Question: I got an ASP.net application, but I require some help with html and css.
So I got a bit of text followed by some buttons and some more text, now I want all these buttons to jump to the next row when one element would fall out of the page.
'''
<p> Lorum ipsum ...
<asp:Button ID="Button1" allotherrequiredatts=""/>
<asp:Button ID="Button2" allotherrequiredatts=""/>
<asp:Button ID="Button3" allotherrequiredatts=""/>
more text </p>
'''

I manipulated this last result by adding a '<br>' tag in the code.
So is there a good CSS or HTML trick to make this possible.
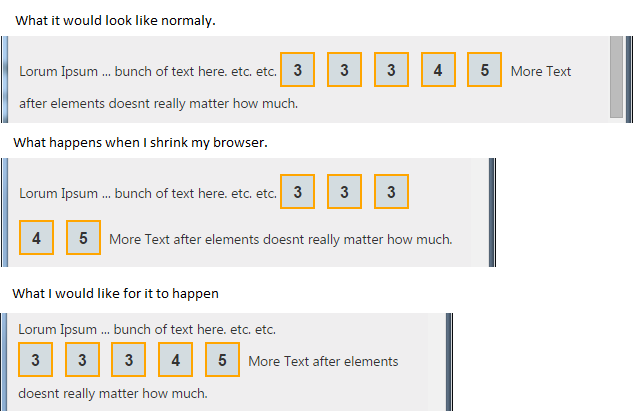
Answer: White-space nowrap should do it:
'''
<p> Lorum ipsum ...
<span style="white-space: nowrap;">
<asp:Button ID="Button1" allotherrequiredatts=""/>
<asp:Button ID="Button2" allotherrequiredatts=""/>
<asp:Button ID="Button3" allotherrequiredatts=""/>
</span>
more text </p>
'''